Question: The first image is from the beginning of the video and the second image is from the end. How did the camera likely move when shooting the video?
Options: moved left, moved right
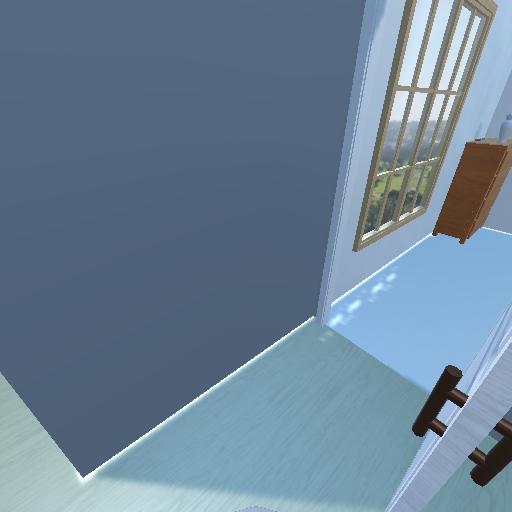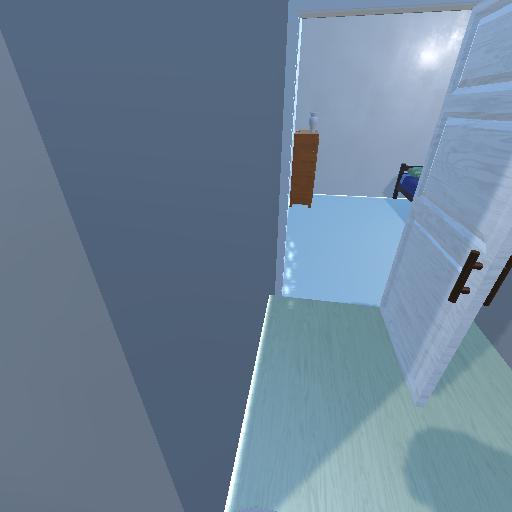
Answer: moved left